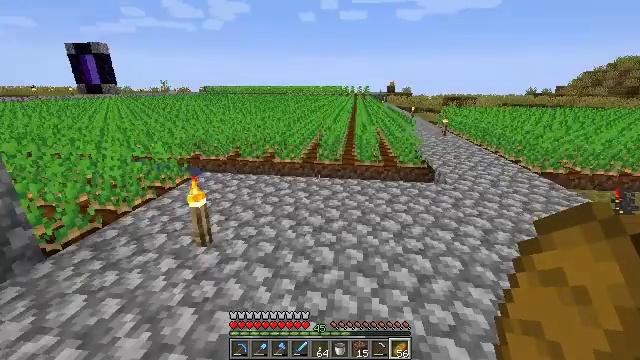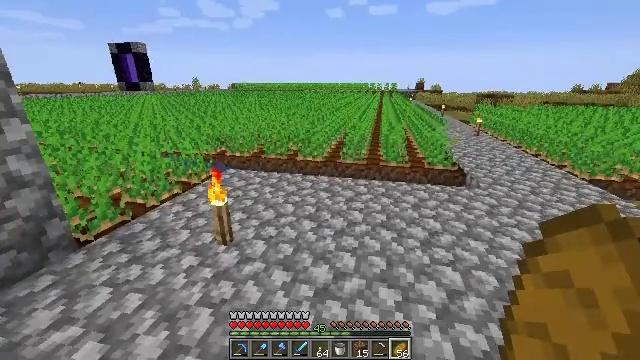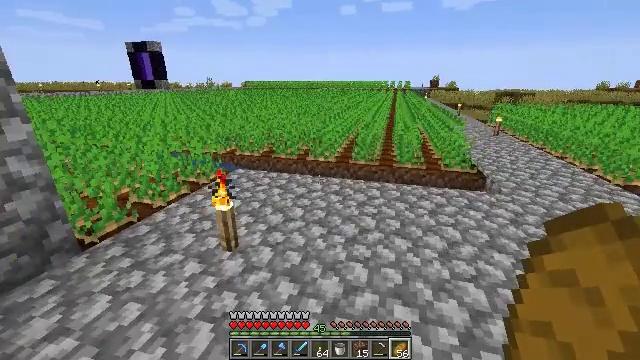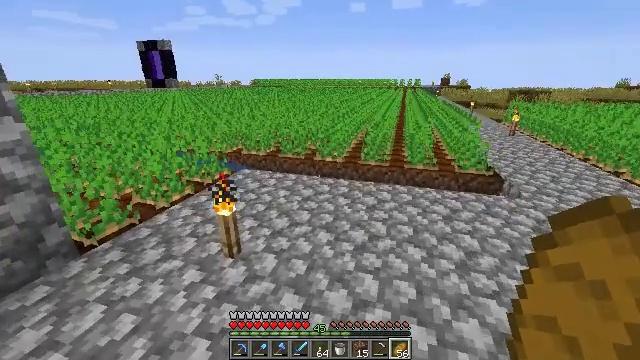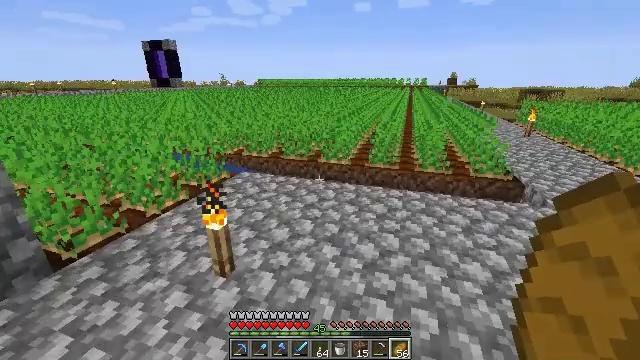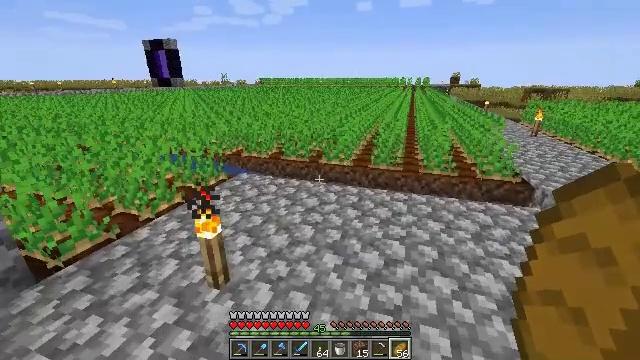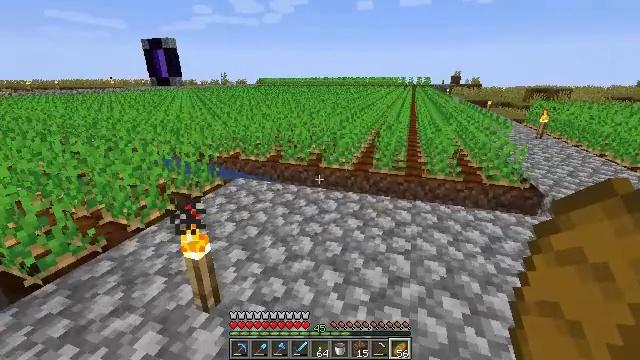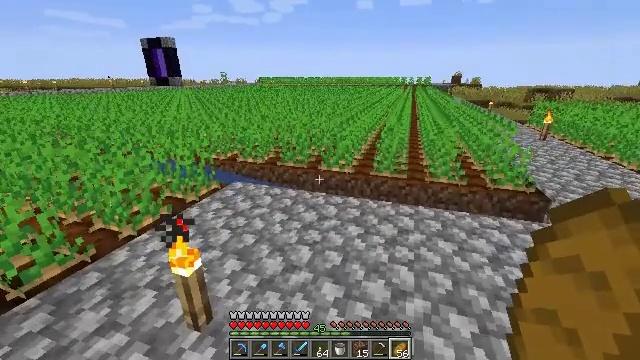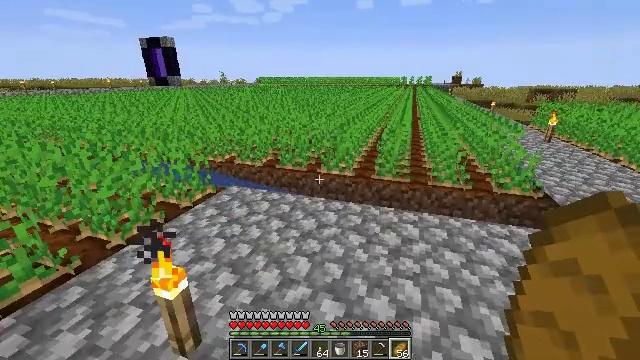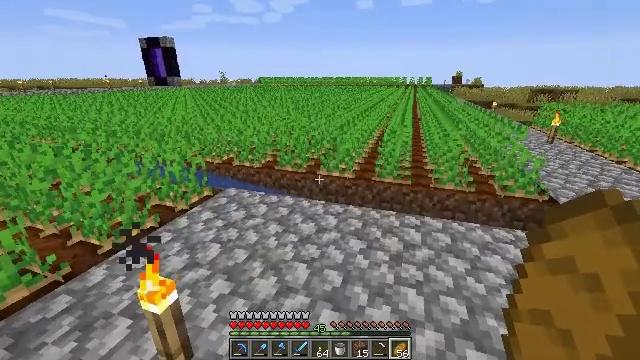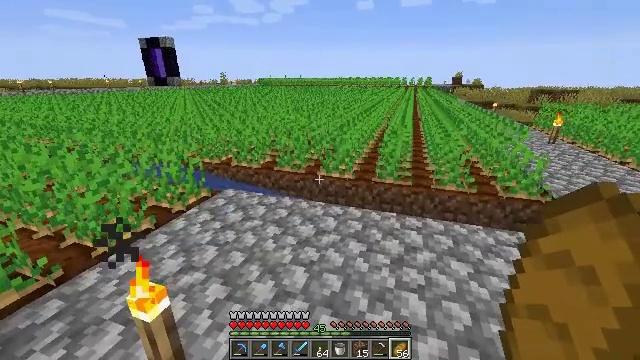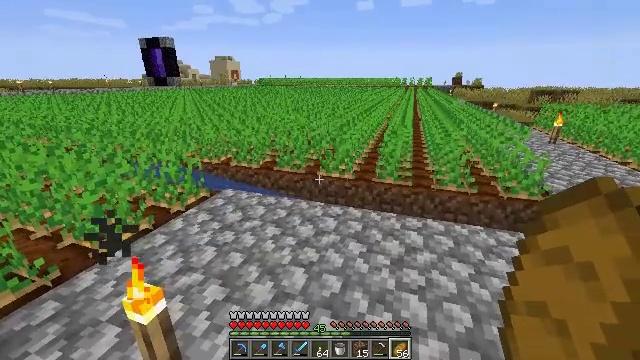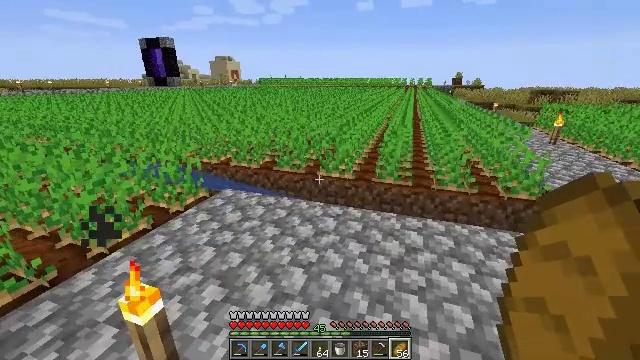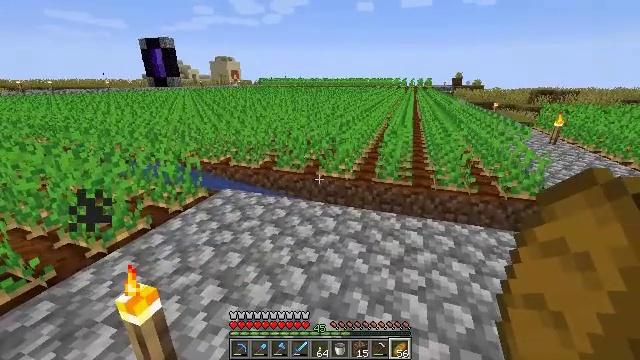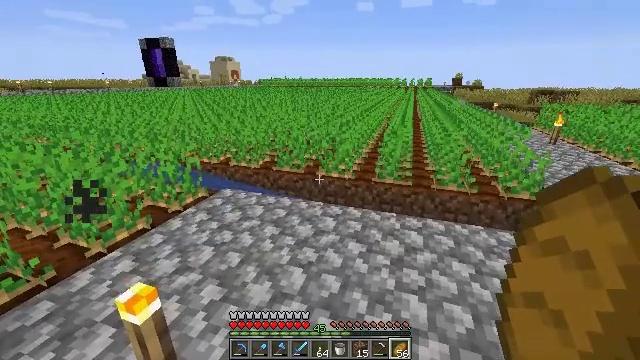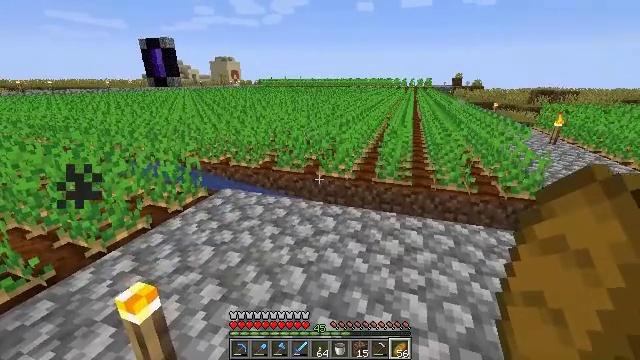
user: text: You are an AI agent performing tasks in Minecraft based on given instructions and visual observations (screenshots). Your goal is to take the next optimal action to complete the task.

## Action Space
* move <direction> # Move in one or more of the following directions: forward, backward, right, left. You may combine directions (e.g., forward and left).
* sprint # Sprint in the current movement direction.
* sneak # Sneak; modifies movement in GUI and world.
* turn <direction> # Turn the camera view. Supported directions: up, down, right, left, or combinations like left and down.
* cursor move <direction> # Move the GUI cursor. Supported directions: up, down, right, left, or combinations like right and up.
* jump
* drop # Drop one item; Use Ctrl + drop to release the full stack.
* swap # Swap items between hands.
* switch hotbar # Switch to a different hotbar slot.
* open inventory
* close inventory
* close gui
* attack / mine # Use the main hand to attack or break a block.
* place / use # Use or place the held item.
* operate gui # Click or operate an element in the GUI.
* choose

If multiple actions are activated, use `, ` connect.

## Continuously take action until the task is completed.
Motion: motion action
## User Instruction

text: Retrieve the lime bed from its current location.
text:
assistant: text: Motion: move forward, turn left
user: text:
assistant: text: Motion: move forward, turn left
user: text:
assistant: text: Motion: move forward, turn left
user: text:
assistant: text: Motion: move forward, turn left
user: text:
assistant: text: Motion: move forward
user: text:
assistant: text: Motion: move forward
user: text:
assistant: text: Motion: move forward
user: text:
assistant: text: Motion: no_op
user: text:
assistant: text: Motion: no_op
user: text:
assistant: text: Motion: no_op
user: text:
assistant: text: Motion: no_op
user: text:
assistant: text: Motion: no_op
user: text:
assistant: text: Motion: no_op
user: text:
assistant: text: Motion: no_op
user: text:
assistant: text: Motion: no_op
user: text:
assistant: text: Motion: no_op
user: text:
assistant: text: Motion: turn left
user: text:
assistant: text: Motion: move left, turn left
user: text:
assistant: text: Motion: move left, turn left
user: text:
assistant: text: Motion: move left, turn left
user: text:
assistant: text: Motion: move left, turn left
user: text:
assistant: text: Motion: move left, turn left
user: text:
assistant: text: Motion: move left
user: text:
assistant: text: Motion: move left
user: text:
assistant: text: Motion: move left
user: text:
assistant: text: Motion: move left
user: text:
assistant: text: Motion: move left
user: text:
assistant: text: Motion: move left
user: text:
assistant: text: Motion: move left
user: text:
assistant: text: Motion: move forward and move left